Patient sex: M
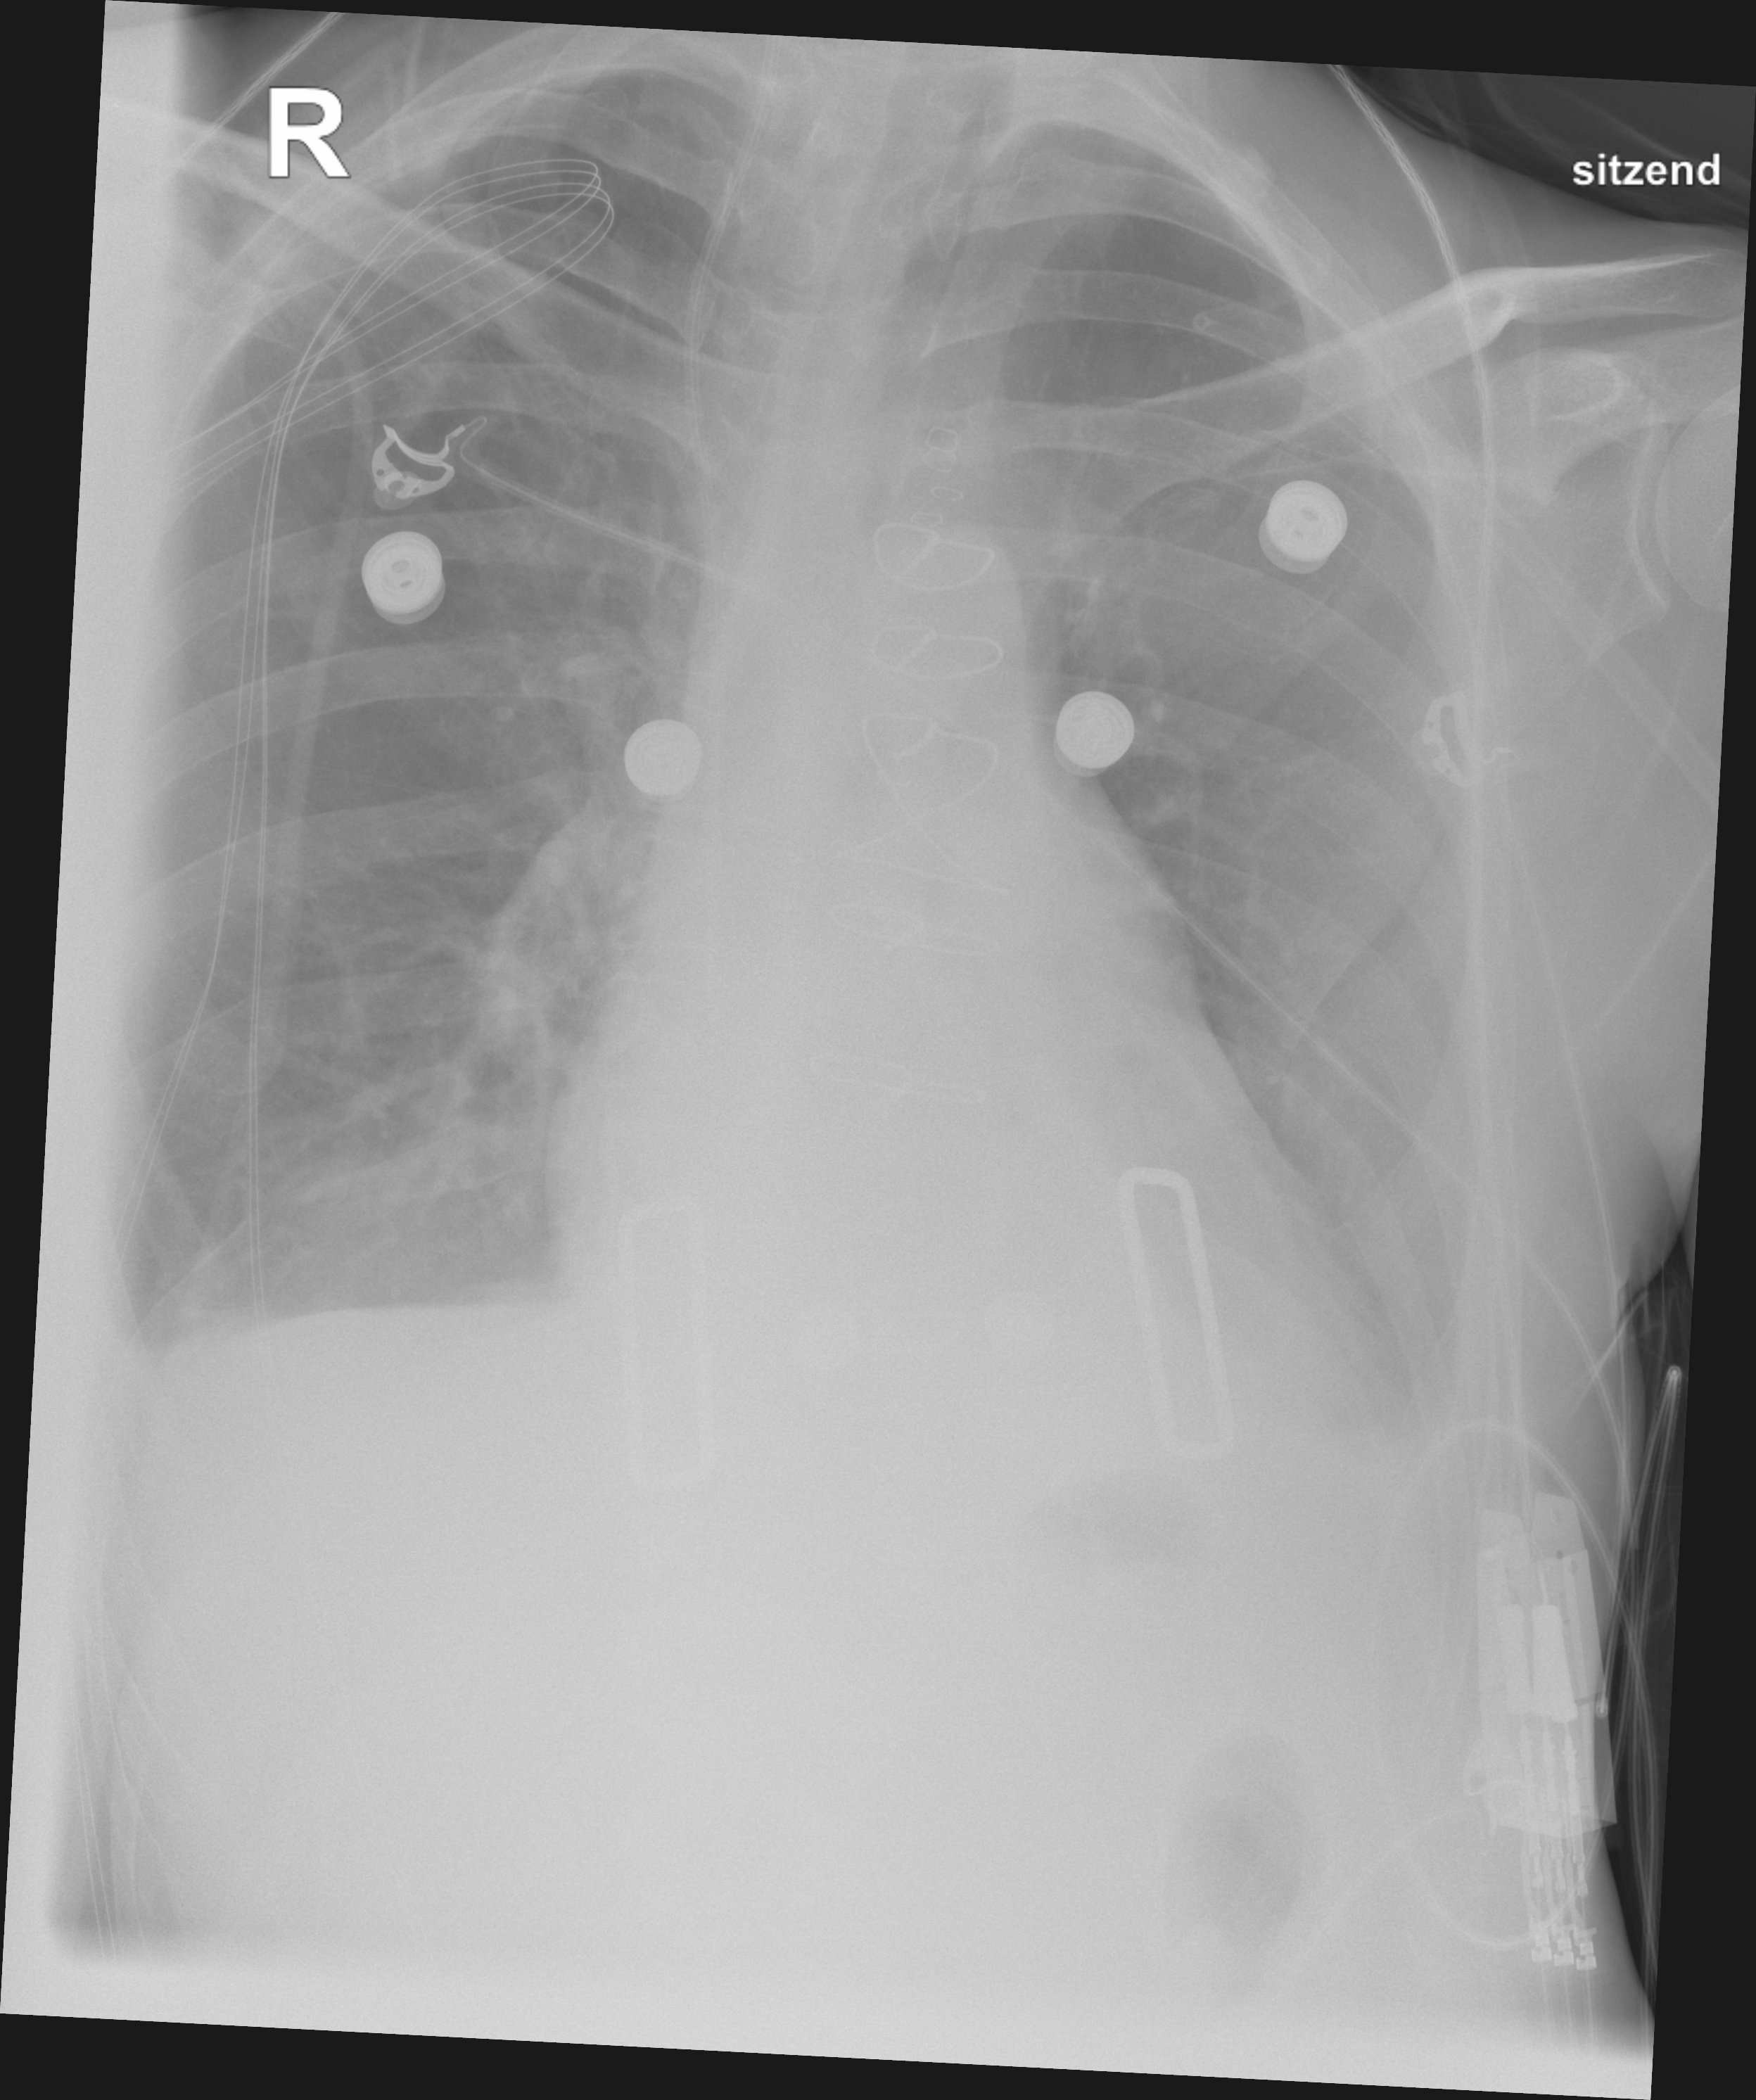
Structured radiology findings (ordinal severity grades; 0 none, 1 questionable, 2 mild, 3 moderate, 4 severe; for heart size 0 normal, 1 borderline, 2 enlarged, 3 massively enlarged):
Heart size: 2
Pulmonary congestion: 2
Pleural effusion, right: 2
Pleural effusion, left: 2
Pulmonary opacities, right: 0
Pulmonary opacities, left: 0
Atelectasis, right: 2
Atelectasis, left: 2